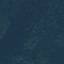
Label: Forest